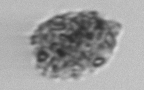
Label: fecal_pellet